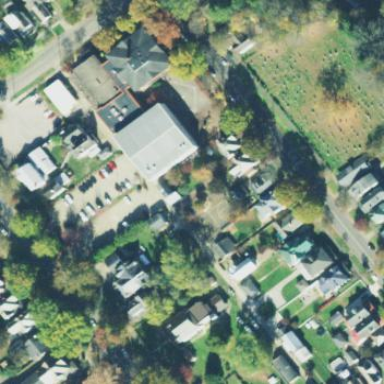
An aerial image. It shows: Cemetery.